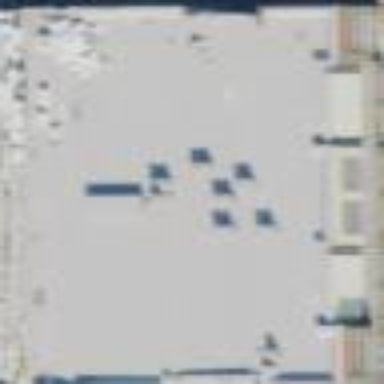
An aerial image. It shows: Storage rental shop called Public Storage located in building.